Question: I am using the Foundry Nuke, and I bump into this question:

Here is my program:
'''
def testing(*args):
for a in nuke.allNodes('Read'):
if 'lighting' in a ['name'].value():
readlgt = a
if 'GI' in a['name'].value():
# global readGI
readGI = a
mergelgt = nuke.nodes.Merge2(operation='plus')
mergelgt.connectInput(0, readlgt)
mergelgt.connectInput(1, readGI)
testing()
'''
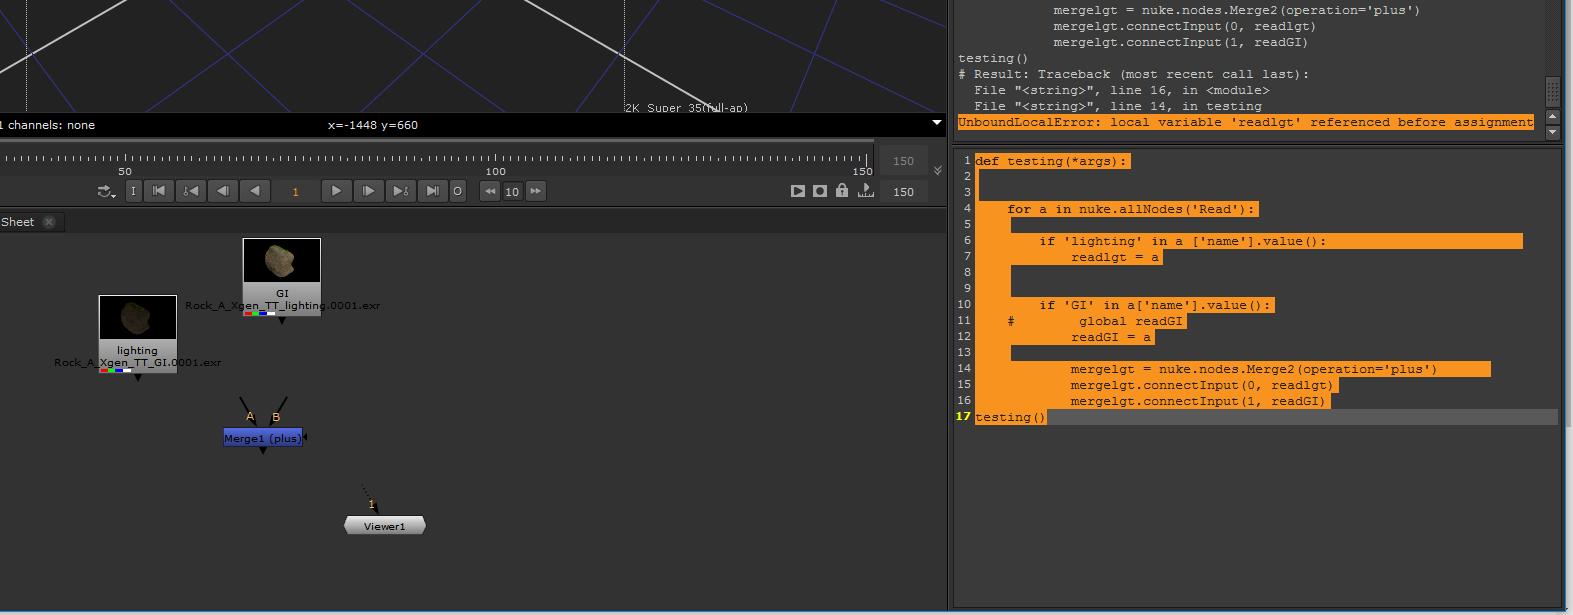
Answer: Try this:
'''
import nuke
readlgt = nuke.nodes.Read(file="~/Desktop/file1.##.exr", name="readlgt")
readGI = nuke.nodes.Read(file="~/Desktop/file2.##.exr", name="readGI")
def testing():
for a in nuke.allNodes('Read'):
if 'lighting' in a['name'].value():
a = readlgt
if 'GI' in a['name'].value():
a = readGI
mergelgt = nuke.nodes.Merge2(operation='plus')
for these in nuke.allNodes():
these.setSelected(True)
mergelgt.setInput(0, readlgt)
mergelgt.setInput(1, readGI)
testing()
'''